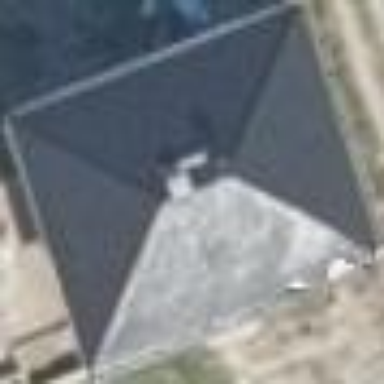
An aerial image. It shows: Detached building with hipped roof.